Question: Find the minimum number of moves required to get from the Tower of Hanoi state described in the figure to the completed state
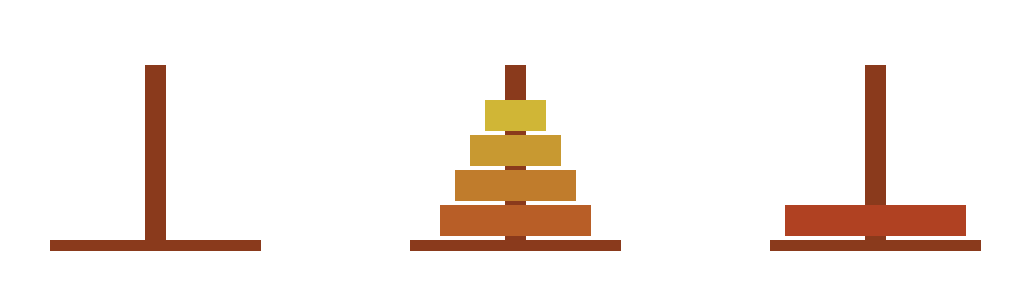
Answer: 15